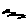
Label: zigzag